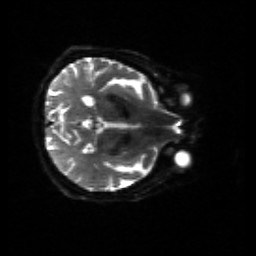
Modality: sbref
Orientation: axial
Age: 68
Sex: female
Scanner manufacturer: siemens
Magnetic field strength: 3 T
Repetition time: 4.71 s
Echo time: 0.0906 s